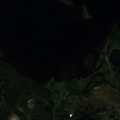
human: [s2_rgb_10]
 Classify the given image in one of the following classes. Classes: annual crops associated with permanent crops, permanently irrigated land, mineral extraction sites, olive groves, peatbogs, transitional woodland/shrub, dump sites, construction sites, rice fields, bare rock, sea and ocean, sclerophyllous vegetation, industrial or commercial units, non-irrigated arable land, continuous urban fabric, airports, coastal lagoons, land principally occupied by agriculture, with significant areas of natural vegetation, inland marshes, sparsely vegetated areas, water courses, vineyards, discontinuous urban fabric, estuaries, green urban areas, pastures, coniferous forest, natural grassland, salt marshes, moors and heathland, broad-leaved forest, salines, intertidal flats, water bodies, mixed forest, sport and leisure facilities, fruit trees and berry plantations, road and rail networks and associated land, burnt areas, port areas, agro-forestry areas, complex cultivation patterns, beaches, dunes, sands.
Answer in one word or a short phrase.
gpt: land principally occupied by agriculture, with significant areas of natural vegetation, coniferous forest, mixed forest, water bodies